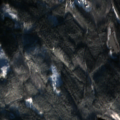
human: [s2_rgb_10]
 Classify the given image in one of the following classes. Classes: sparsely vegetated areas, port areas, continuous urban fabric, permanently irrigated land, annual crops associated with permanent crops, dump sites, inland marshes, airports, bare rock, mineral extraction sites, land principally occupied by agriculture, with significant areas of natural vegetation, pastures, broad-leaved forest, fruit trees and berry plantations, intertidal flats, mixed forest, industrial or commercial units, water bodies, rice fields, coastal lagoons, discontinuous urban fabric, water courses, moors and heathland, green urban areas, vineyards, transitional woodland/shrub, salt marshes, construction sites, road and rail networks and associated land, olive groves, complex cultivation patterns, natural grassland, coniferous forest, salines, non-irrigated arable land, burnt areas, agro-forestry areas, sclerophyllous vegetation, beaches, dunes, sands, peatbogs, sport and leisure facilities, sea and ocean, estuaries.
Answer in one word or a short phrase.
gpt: coniferous forest, mixed forest